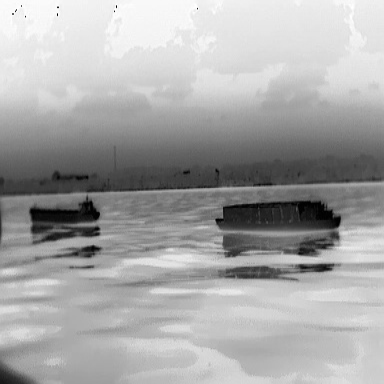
There is a fishing_boat in the infrared image.